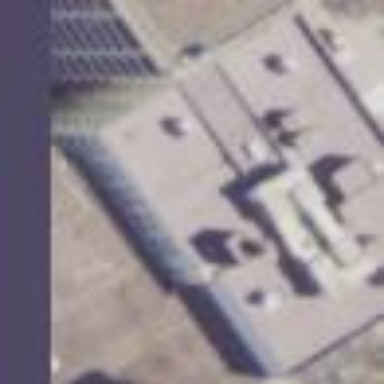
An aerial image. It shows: Office building.